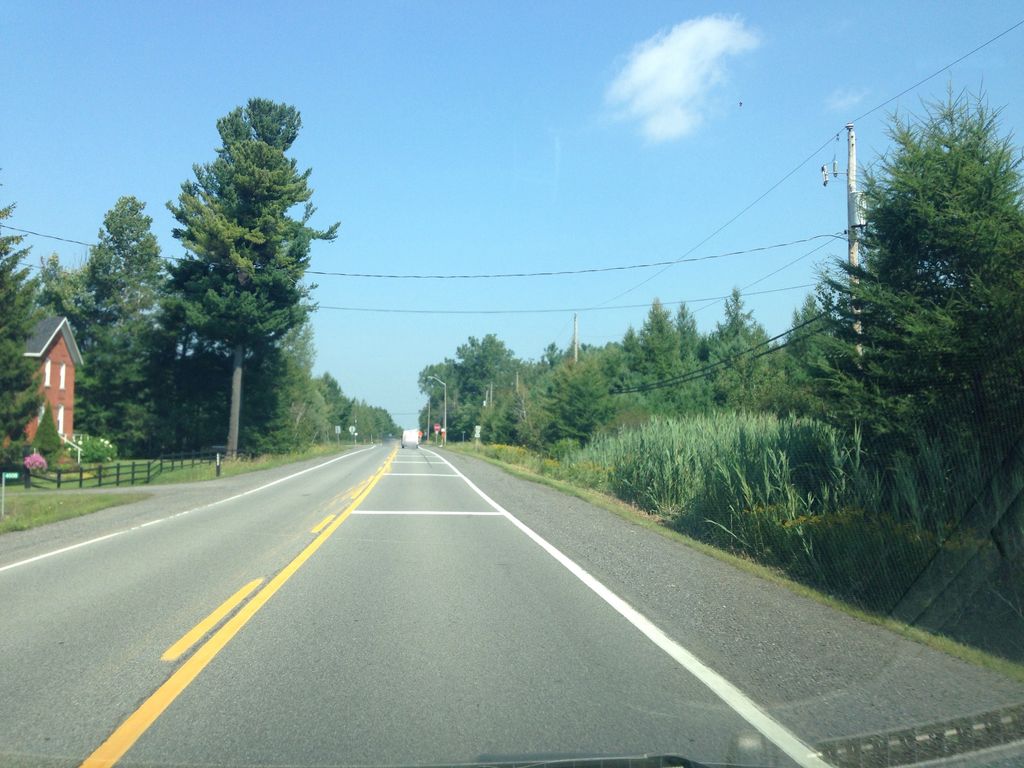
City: ottawa-gatineau